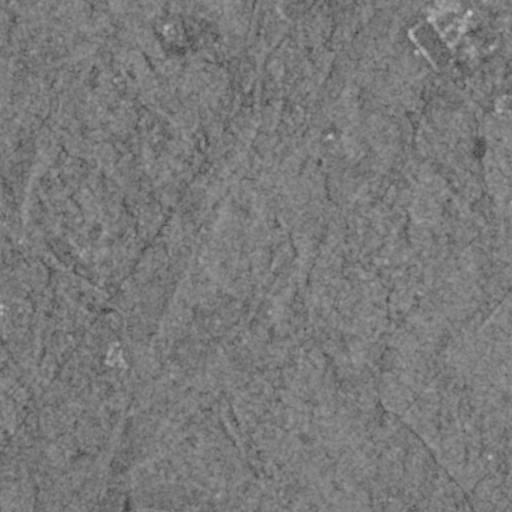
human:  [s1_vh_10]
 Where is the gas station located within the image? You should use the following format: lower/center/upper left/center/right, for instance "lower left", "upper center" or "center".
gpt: The gas station is located in the upper center of the image.
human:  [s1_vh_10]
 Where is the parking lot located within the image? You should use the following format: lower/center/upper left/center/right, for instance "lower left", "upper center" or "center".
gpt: The parking lot is located in the upper center of the image.
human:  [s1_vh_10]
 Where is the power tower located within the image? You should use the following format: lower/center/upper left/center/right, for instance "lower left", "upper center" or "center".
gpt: The power tower is located in the lower right of the image.
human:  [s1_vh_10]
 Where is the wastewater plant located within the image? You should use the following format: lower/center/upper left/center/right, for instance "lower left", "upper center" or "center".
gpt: The wastewater plant is located in the upper right of the image.
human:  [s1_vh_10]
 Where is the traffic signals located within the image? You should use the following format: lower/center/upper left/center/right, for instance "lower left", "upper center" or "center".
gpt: The traffic signals is located in the center left of the image.
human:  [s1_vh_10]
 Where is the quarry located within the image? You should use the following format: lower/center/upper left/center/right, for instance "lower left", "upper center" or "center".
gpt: There is no quarry in the image.

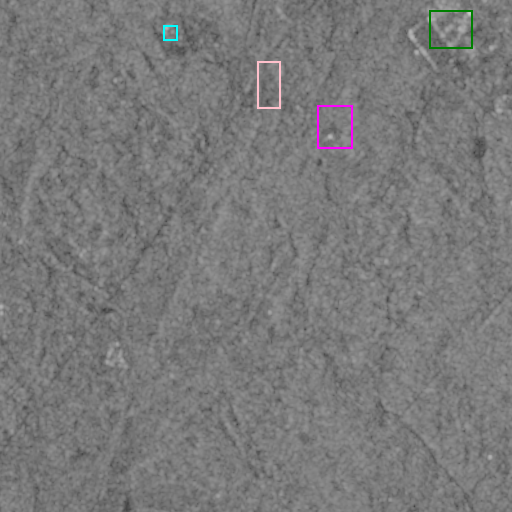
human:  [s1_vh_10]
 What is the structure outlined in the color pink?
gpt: The structure outlined in pink is a park.
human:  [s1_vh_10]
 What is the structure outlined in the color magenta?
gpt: The structure outlined in magenta is a wastewater plant.
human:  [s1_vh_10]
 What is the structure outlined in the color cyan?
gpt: The structure outlined in cyan is a building.
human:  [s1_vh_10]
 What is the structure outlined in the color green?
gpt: The structure outlined in green is a building.
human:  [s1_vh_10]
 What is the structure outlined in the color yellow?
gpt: There is no yellow outline.